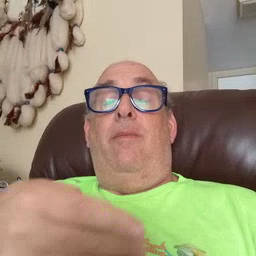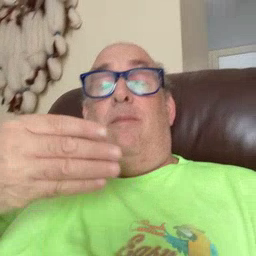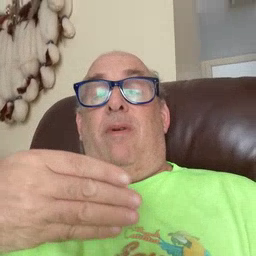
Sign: kitty